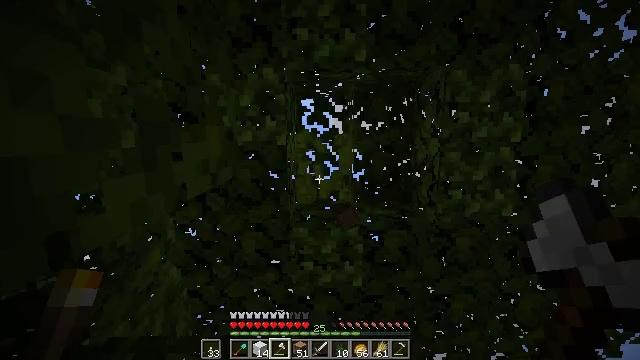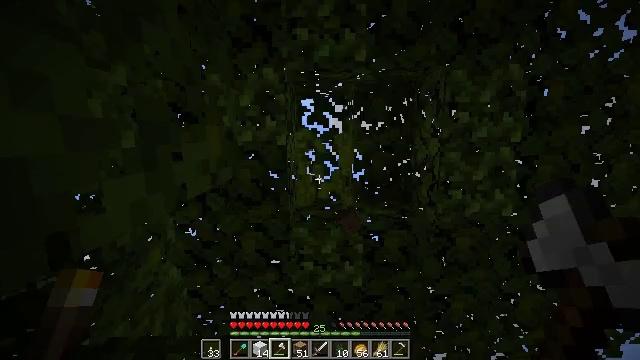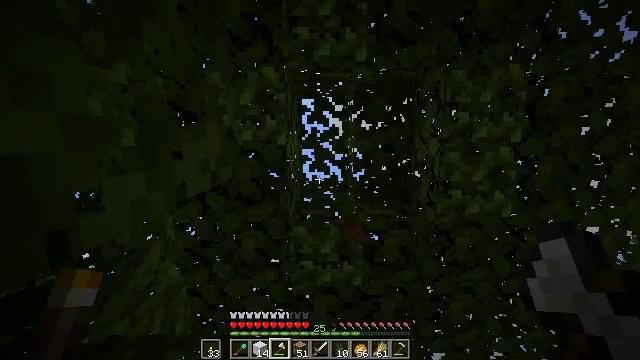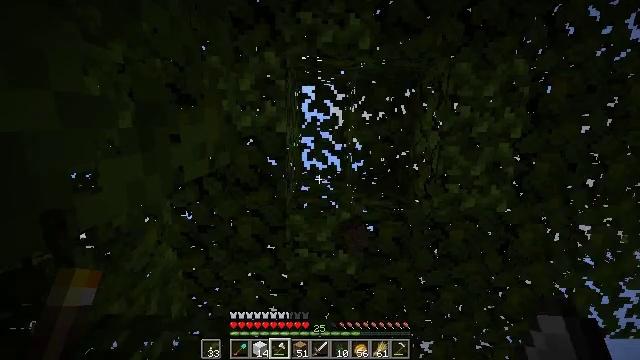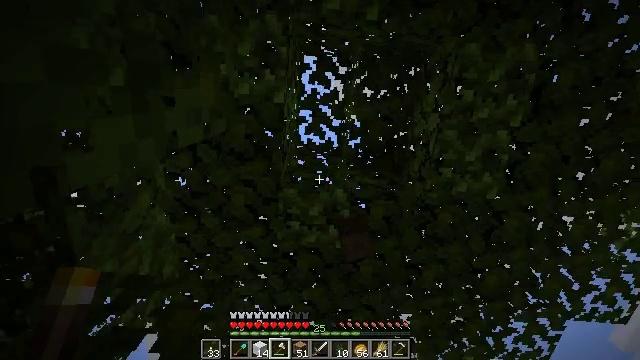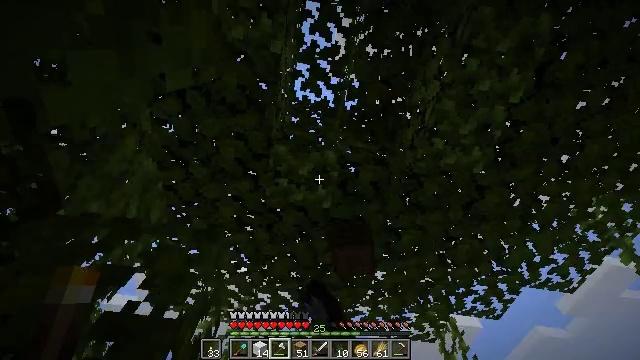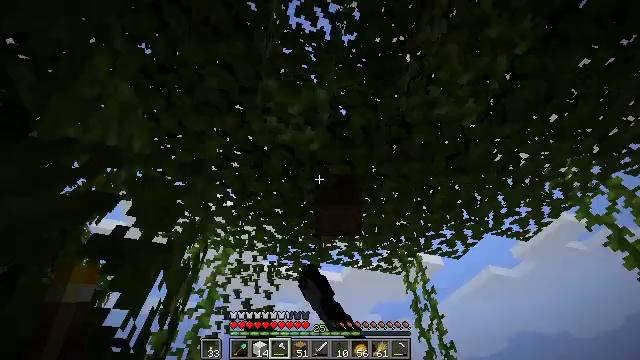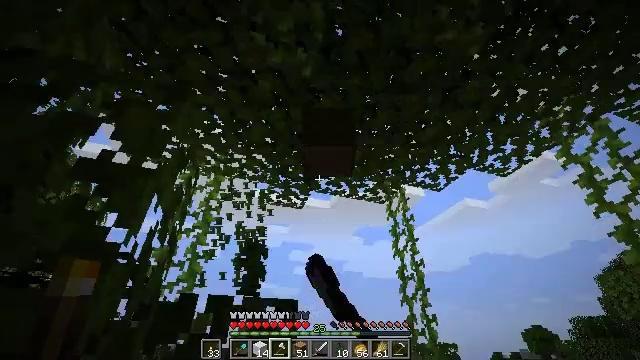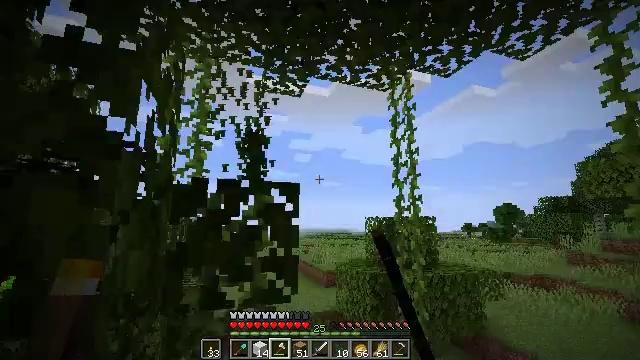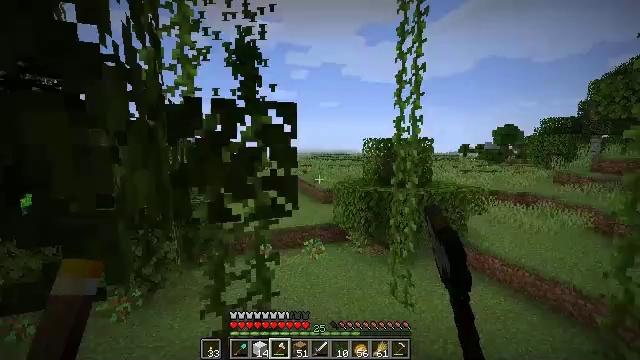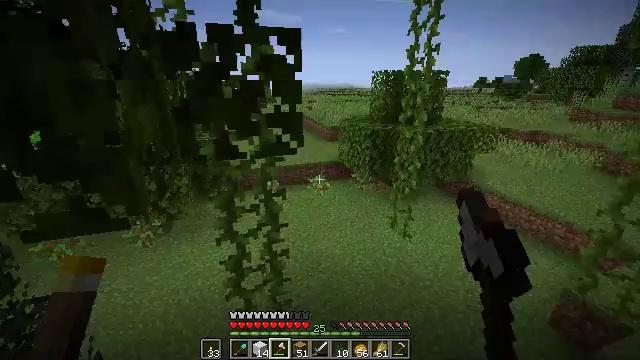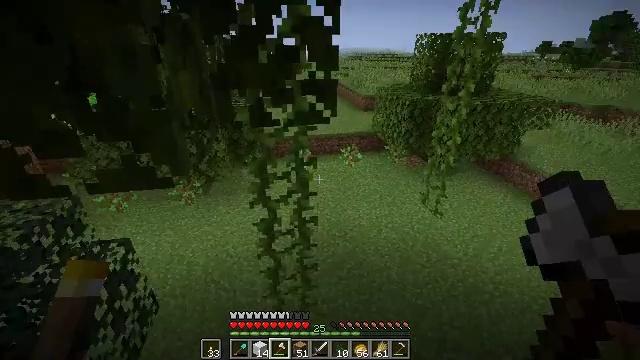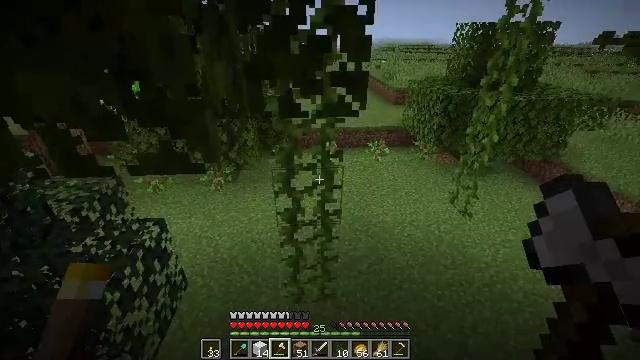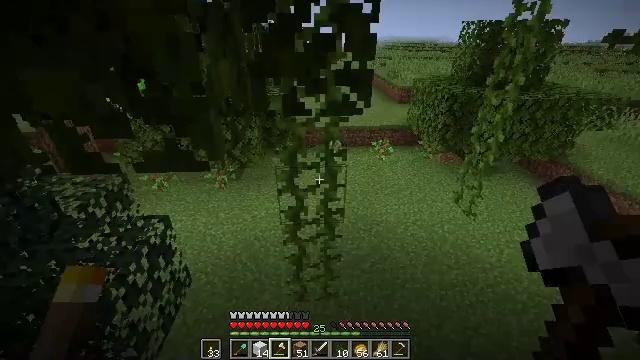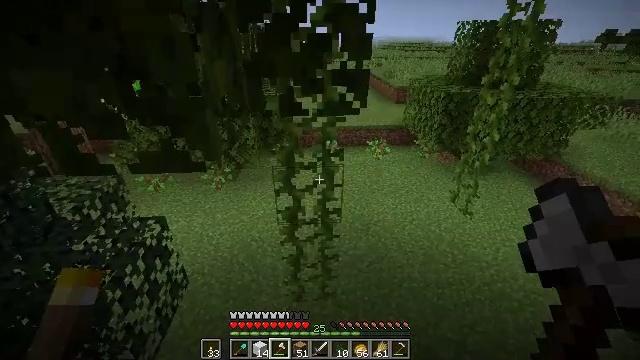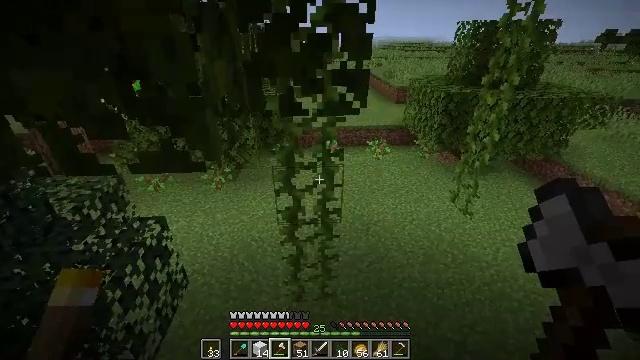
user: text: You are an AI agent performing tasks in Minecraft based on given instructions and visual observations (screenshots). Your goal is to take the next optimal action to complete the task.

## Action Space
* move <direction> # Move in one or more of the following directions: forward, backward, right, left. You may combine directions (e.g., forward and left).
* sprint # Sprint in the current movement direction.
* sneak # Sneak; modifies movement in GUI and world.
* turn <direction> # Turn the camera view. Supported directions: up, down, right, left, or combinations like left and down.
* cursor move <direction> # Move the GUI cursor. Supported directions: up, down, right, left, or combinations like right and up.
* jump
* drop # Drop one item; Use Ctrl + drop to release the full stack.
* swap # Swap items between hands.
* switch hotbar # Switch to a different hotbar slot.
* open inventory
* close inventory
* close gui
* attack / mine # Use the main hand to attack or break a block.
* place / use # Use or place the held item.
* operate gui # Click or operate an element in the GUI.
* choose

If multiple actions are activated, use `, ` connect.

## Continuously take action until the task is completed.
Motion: motion action
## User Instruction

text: Harvest the jungle log from the tree trunk.
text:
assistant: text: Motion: attack / mine
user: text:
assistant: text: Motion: attack / mine
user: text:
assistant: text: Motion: turn right and down, attack / mine
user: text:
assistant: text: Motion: turn right and down, attack / mine
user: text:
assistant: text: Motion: turn right and down, attack / mine
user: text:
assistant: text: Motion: turn right and down, attack / mine
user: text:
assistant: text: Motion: turn right and down
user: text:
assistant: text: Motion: turn down
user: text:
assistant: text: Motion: turn down
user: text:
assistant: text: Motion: turn left and down
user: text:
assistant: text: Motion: turn left and down
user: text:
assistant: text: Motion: turn left and down
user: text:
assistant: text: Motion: no_op
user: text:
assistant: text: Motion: no_op
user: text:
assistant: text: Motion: no_op
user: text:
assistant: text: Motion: no_op
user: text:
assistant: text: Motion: no_op
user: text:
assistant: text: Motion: no_op
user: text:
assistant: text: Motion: turn right and down
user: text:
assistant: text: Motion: turn right and down
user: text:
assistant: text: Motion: turn right and down
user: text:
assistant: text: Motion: turn right and down
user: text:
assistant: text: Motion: turn right and down
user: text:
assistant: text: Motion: turn right and down
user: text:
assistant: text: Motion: attack / mine
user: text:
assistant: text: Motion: attack / mine
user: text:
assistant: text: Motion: attack / mine
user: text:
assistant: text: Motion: attack / mine
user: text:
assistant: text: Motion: attack / mine
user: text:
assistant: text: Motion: attack / mine